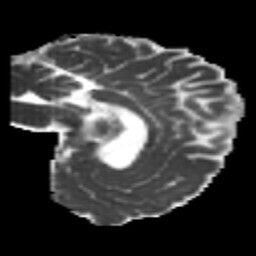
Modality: MD
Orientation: sagittal
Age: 26
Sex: male
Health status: healthy
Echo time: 0.074 s